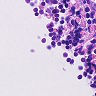
Metastatic tissue present: no